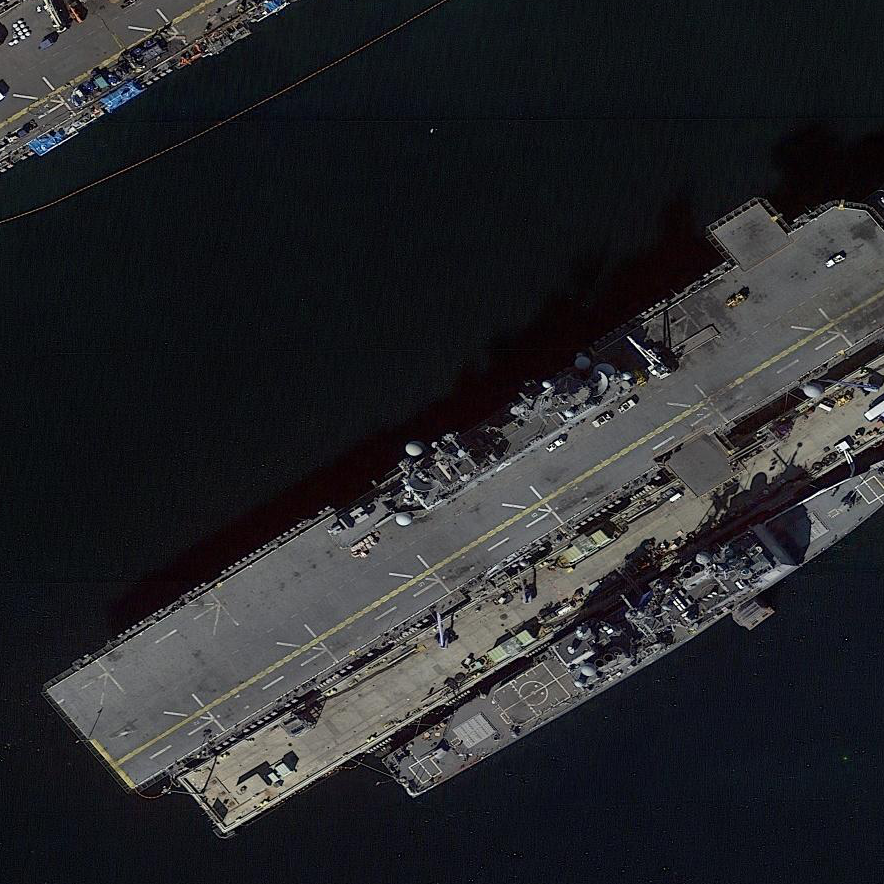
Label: Wasp-class_assault_ship